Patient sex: M
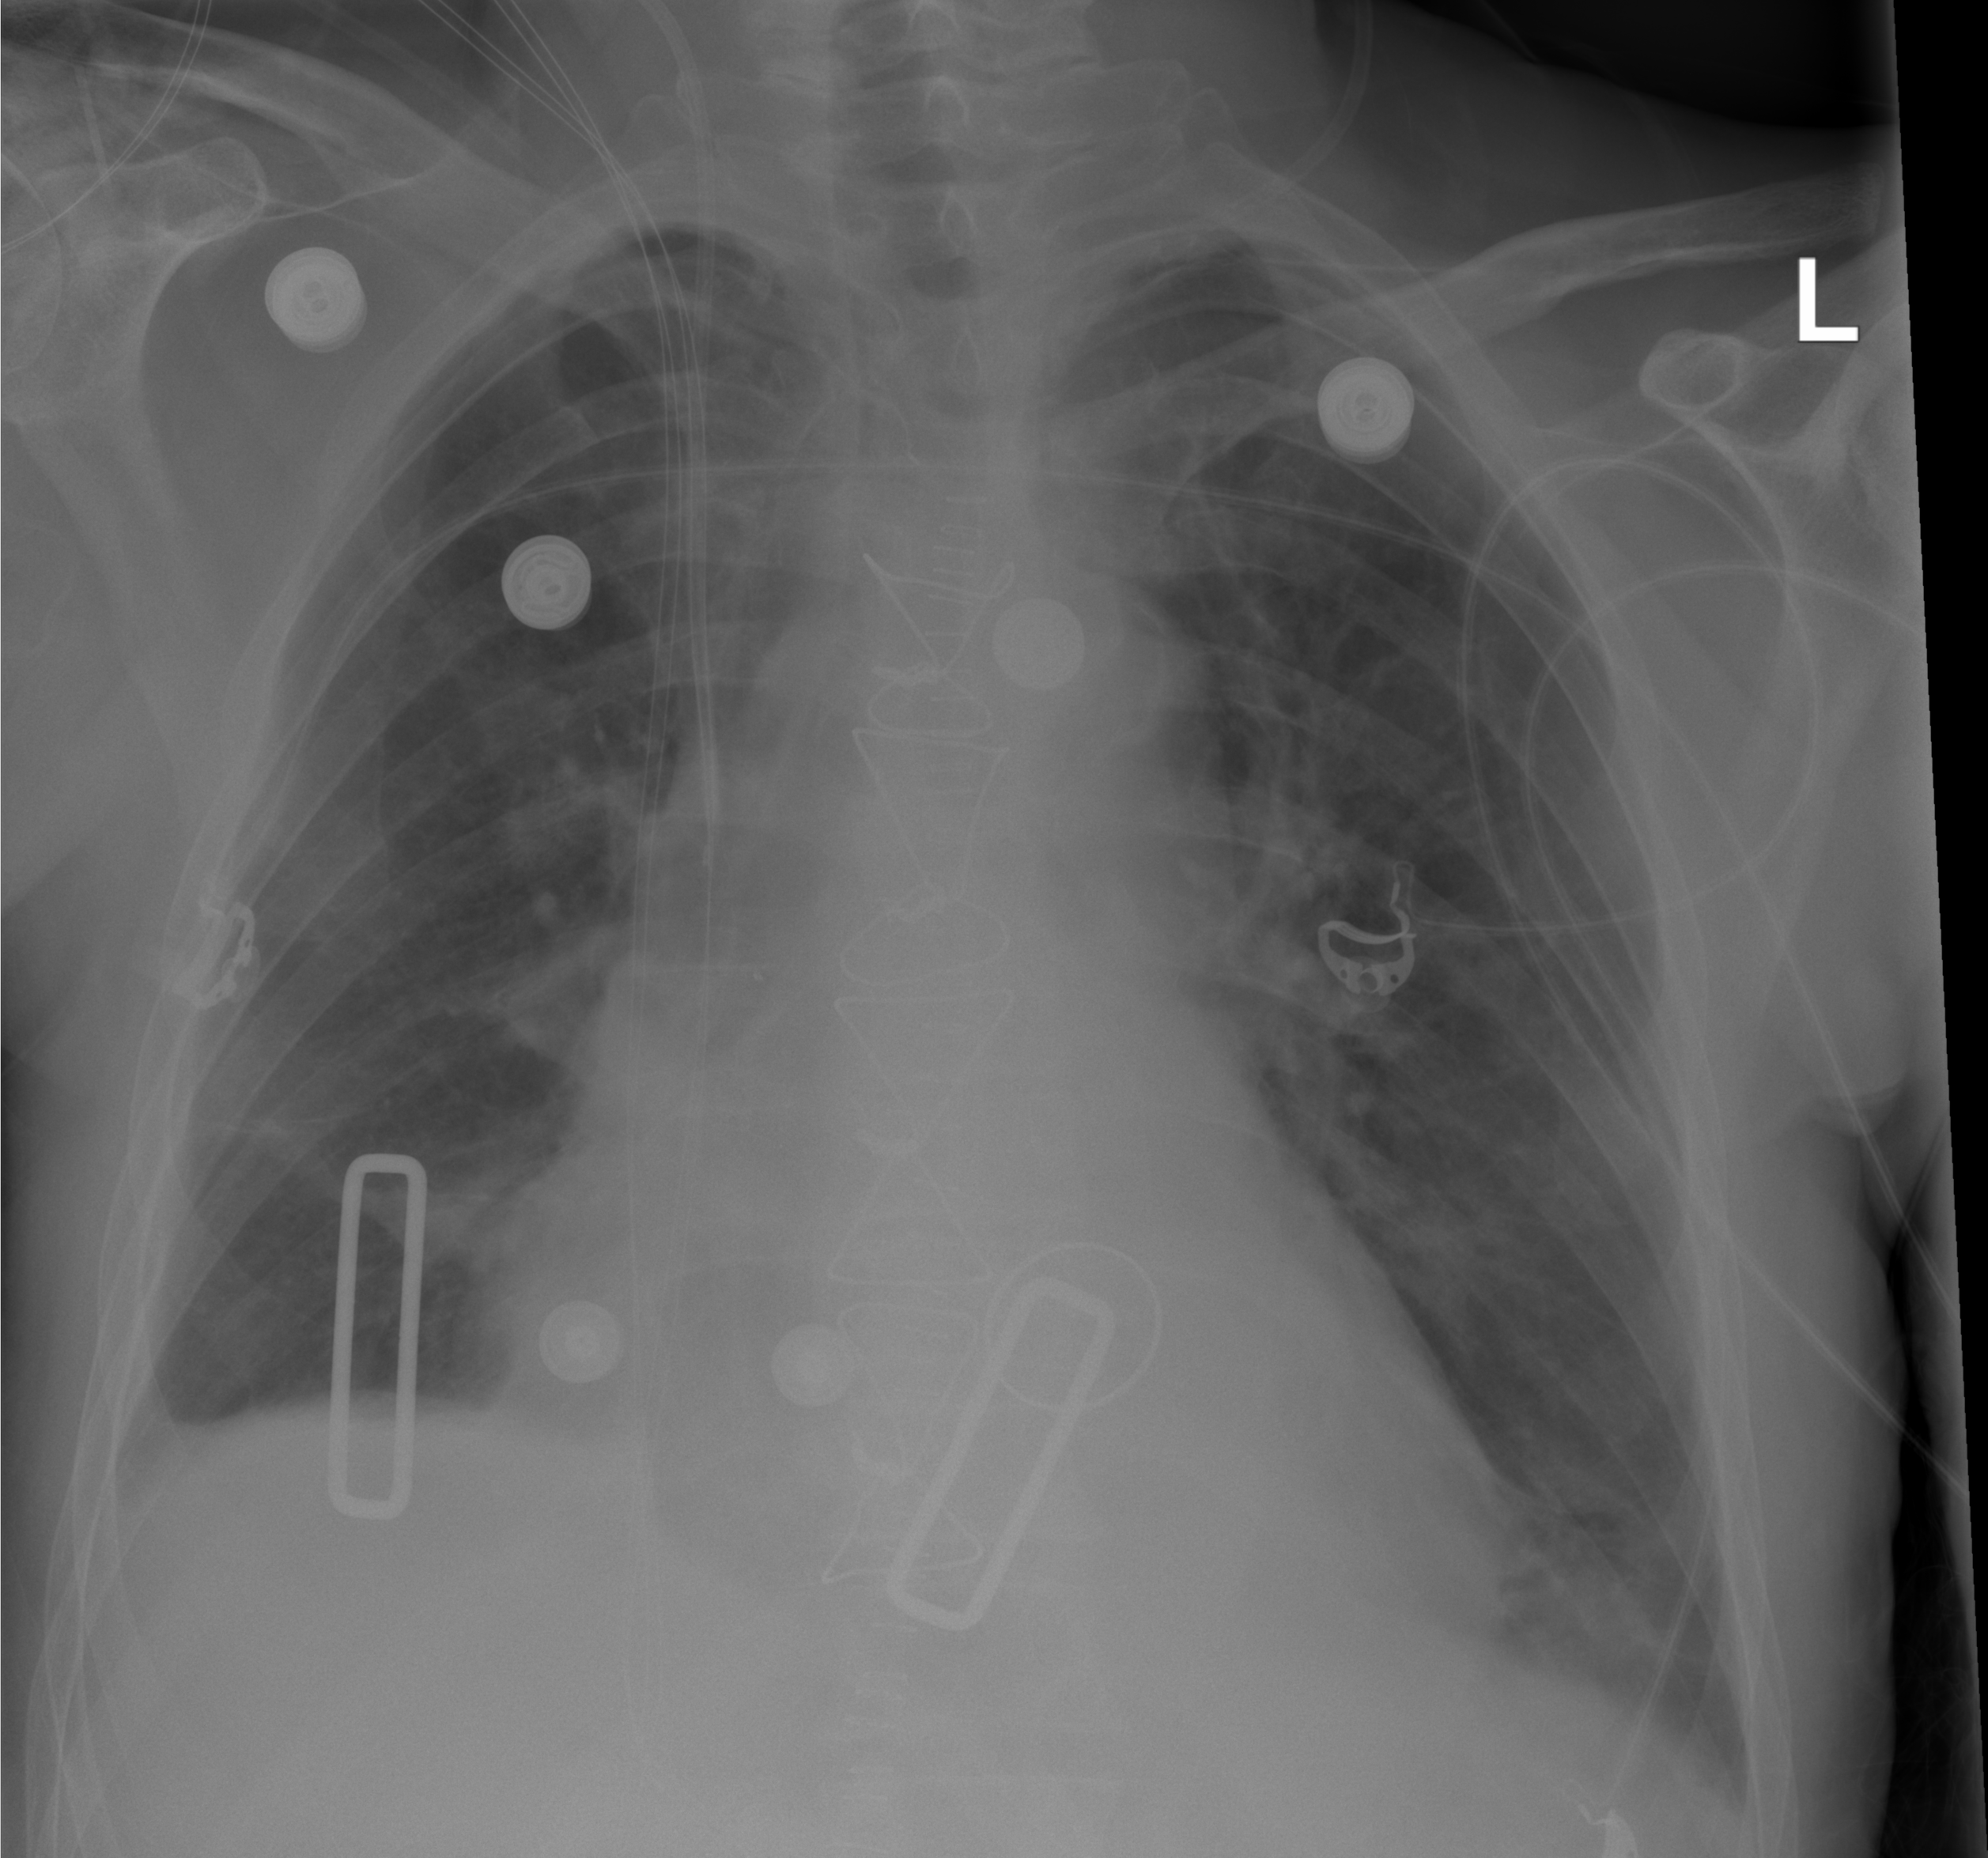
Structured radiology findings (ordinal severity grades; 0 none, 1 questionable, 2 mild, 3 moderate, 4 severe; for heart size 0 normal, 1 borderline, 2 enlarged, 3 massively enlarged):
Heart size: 2
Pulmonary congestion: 0
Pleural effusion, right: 1
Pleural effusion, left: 1
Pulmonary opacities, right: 0
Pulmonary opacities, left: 1
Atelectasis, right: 1
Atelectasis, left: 1